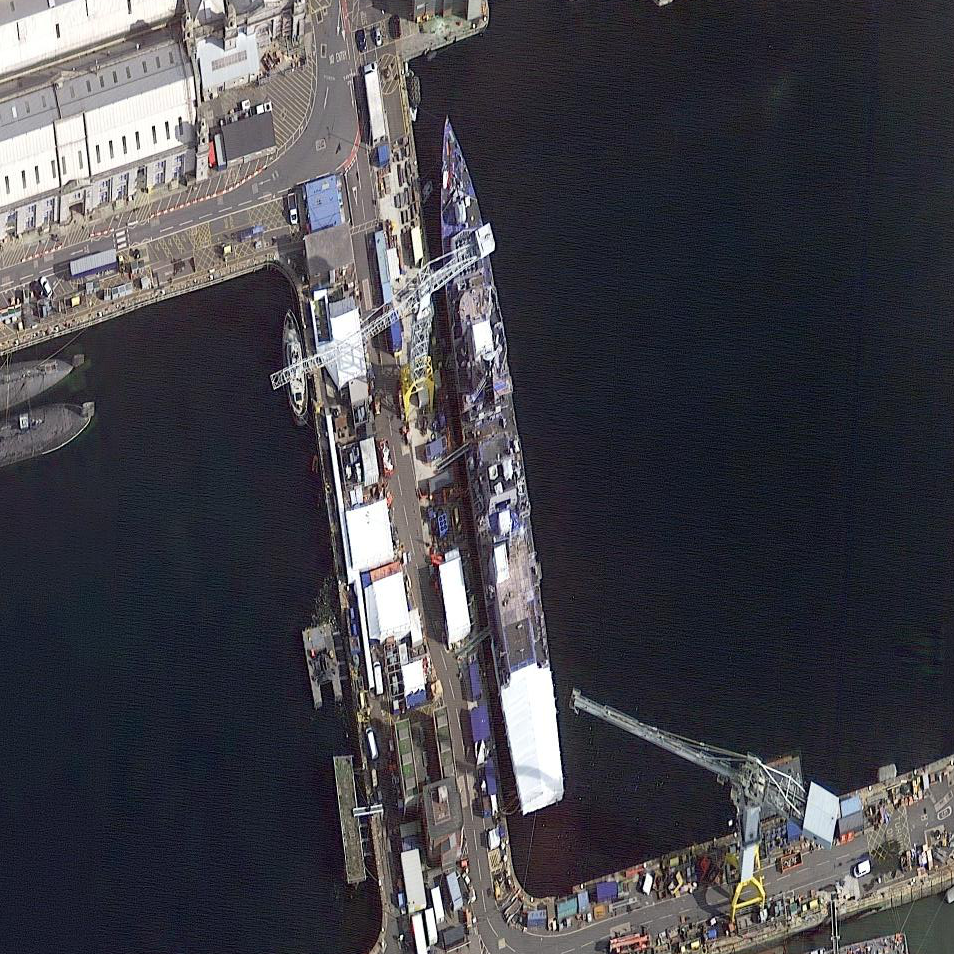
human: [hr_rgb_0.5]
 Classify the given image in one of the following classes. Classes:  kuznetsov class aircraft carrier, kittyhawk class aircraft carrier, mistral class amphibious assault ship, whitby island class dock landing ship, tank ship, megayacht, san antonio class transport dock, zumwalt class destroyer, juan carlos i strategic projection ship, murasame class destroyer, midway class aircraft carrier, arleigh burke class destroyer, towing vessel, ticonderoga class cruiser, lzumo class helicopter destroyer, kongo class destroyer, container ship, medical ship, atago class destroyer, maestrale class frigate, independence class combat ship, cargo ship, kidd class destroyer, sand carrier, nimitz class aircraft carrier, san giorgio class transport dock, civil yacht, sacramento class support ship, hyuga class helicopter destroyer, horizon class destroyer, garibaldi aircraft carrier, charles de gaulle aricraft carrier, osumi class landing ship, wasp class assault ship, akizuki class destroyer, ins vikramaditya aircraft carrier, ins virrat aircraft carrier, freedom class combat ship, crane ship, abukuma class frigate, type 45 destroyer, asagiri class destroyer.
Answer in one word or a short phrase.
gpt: Type 45 destroyer